Field crop: maize
Growth stage: 2
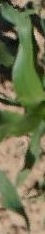
Species: maize